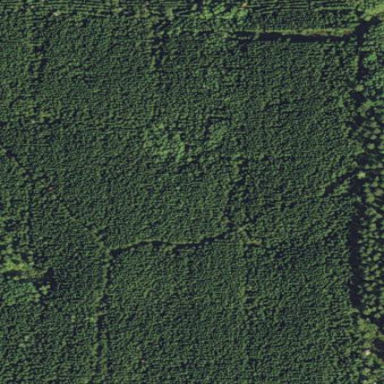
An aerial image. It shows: Forest area.